Question: I have a website that displays in two languages - english and farsi. The title of a list item . All ok until here as far as you have text only it will render ok using 'direction:rtl' in css.
But the catch is that (which in farsi is written and read same as in english - left to right). This ends up with a problem since no matter where I put that number it will mess up the words order in the title (the number is an ad ID at the end of the title).
To solve this issue I use '&rlm' and '&lrm' infront of the id - but the catch is that I have to switch this two according which language is choosen.

My correct html is as this ('&rlm;' is what fixes the id number issue in farsi):
'''
<h3>
The name of my khdmt bshd is long
<span style="color:#999;">&rlm;#89798798</span>
</h3>
'''
JS FIDDLE: <URL>
I tried setting 'direction:ltr' on the span wrapping around ID but it still won't work. I also tried to use 'unicode-bidi:embed' on 'h3' but also no go.
'&rlm;'
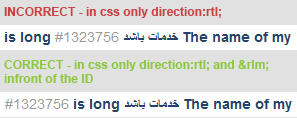
Answer: I will assume that the desired rendering uses overall right-to-left writing, even though the text (at least in the example) is mainly English, with some words in Arabic letters inside the sentence. Moreover, I assume that expressions like "#89798798" are to be treated as separate fragments, so that when it appears after an English word, it is not considered as part of English text but set to the left of it, in RTL layout.
Under these (rather astonishing) premises, the CSS solution is to make such a fragment a bidirectionality isolate:
'''
<span style="color:#999; unicode-bidi: embed">#89798798</span>
'''